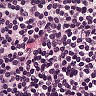
Metastatic tissue present: no